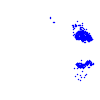
Particle: electron